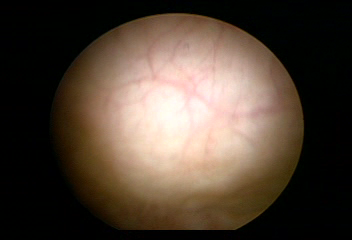
Modality: WLC
Class: Normal mucosa
Bladder cancer association: No